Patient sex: F
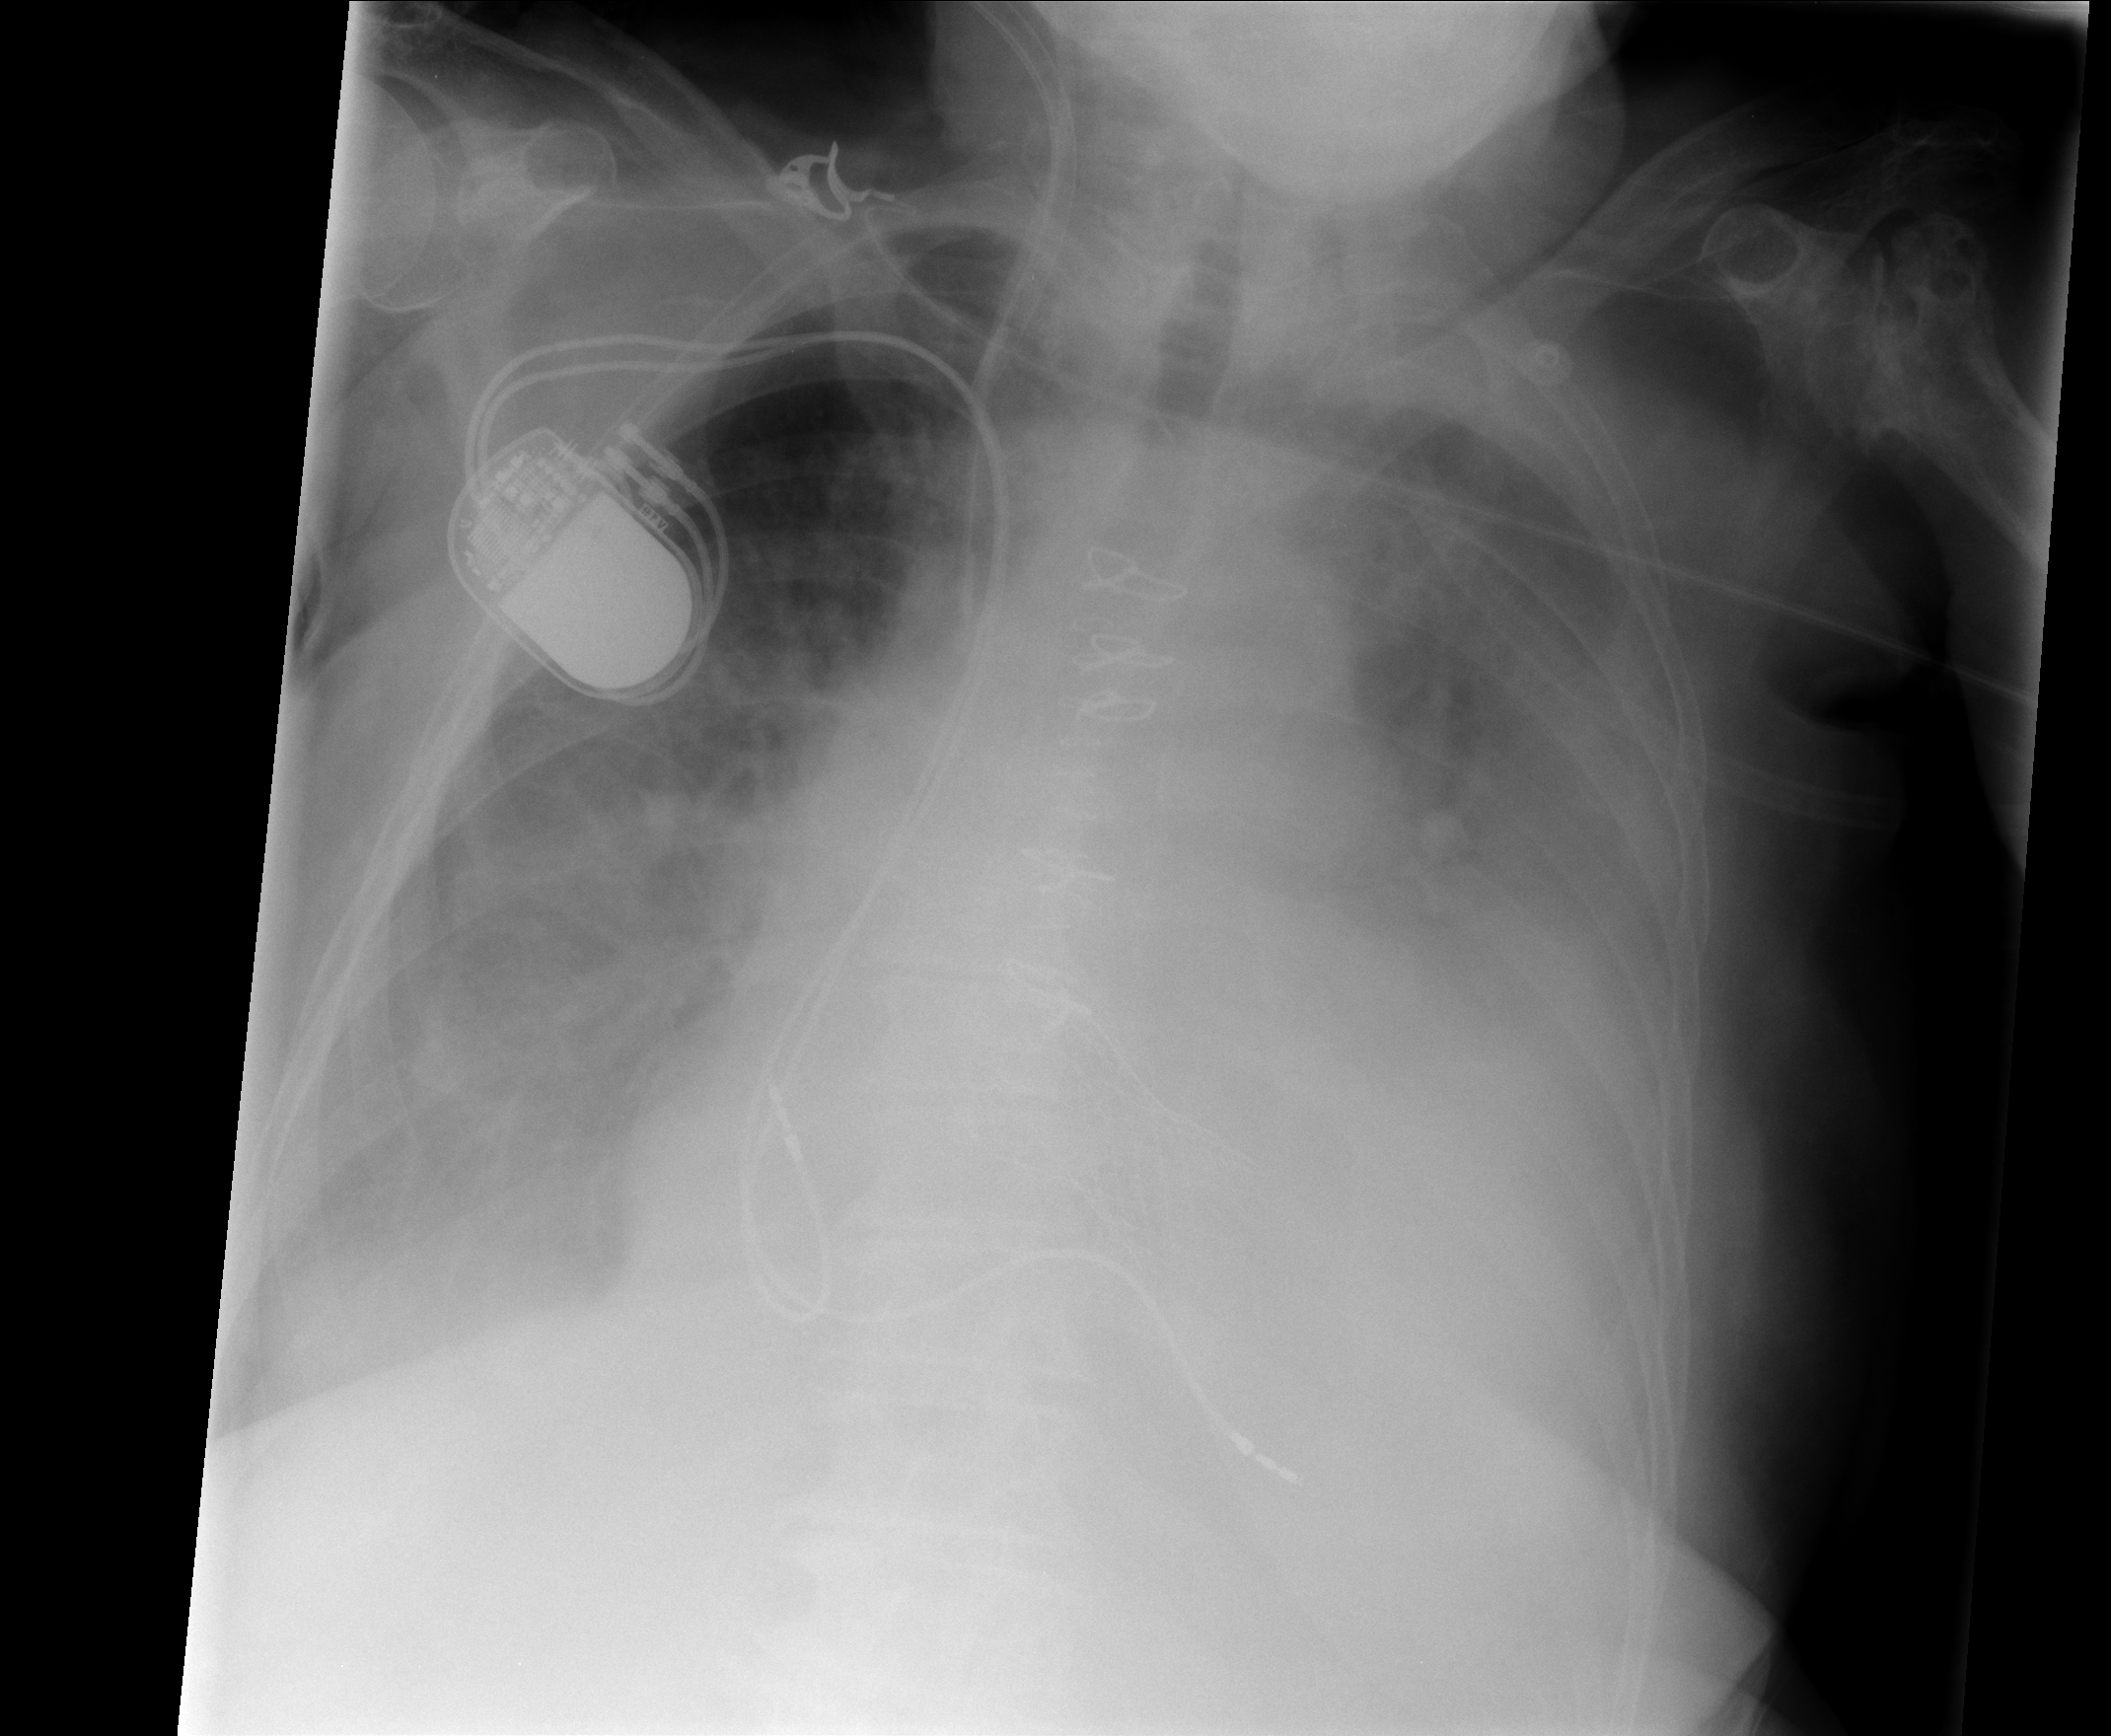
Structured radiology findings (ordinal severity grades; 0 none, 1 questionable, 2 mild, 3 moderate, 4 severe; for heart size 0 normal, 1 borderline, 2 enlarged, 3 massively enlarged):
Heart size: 2
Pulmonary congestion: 2
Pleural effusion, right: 2
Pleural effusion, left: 3
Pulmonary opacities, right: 0
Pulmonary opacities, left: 0
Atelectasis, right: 3
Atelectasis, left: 2